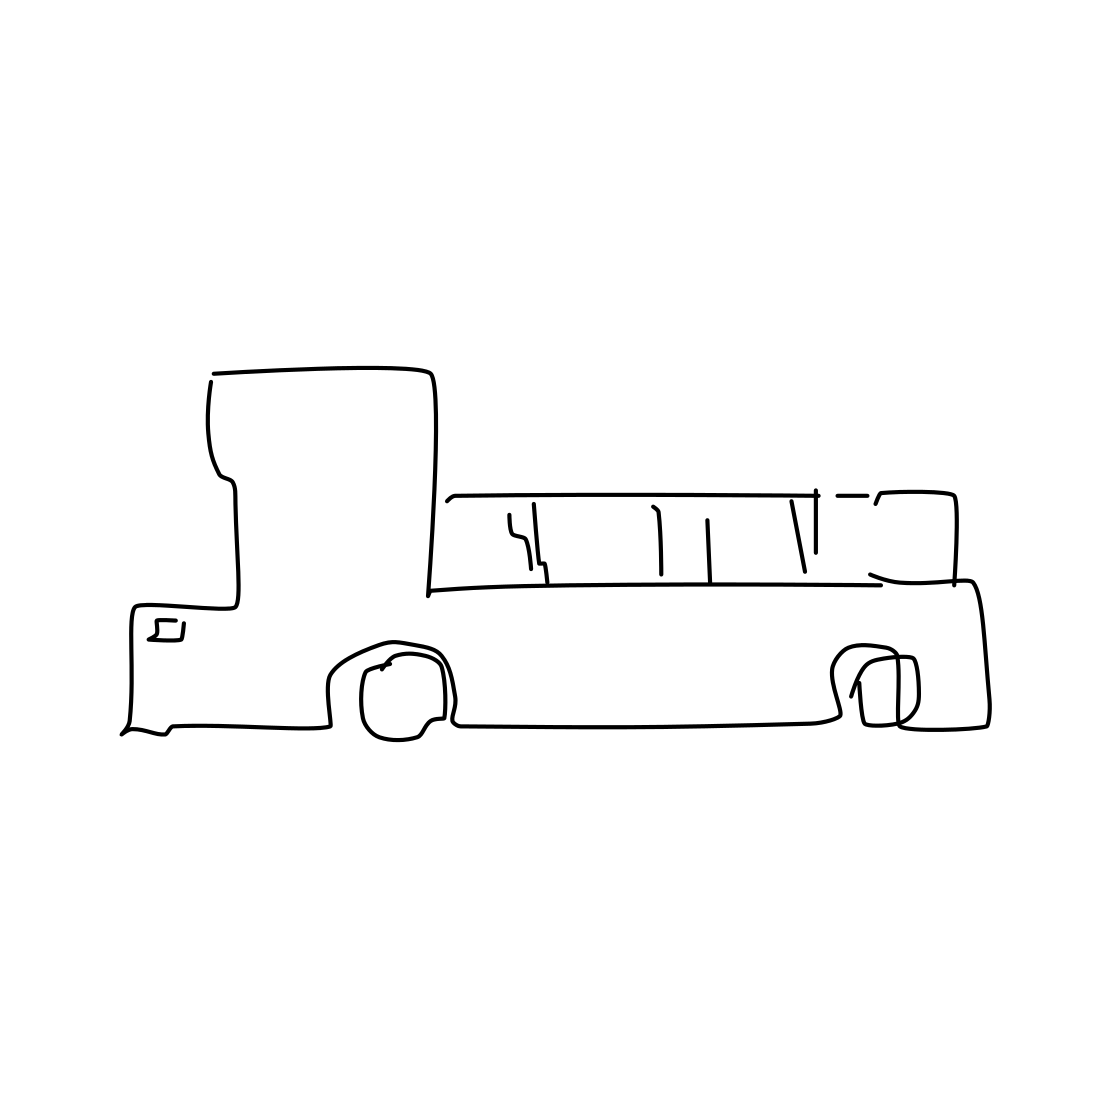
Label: truck